Interaction volume radius: 10 \u00c5
Interaction volume height: 20 \u00c5
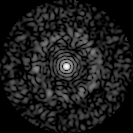
Disorder parameter: 0.8011